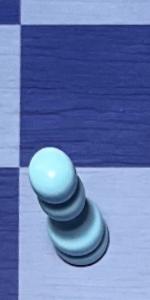
Label: Pawn_White